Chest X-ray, AP view. Patient: 38 years old, sex F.
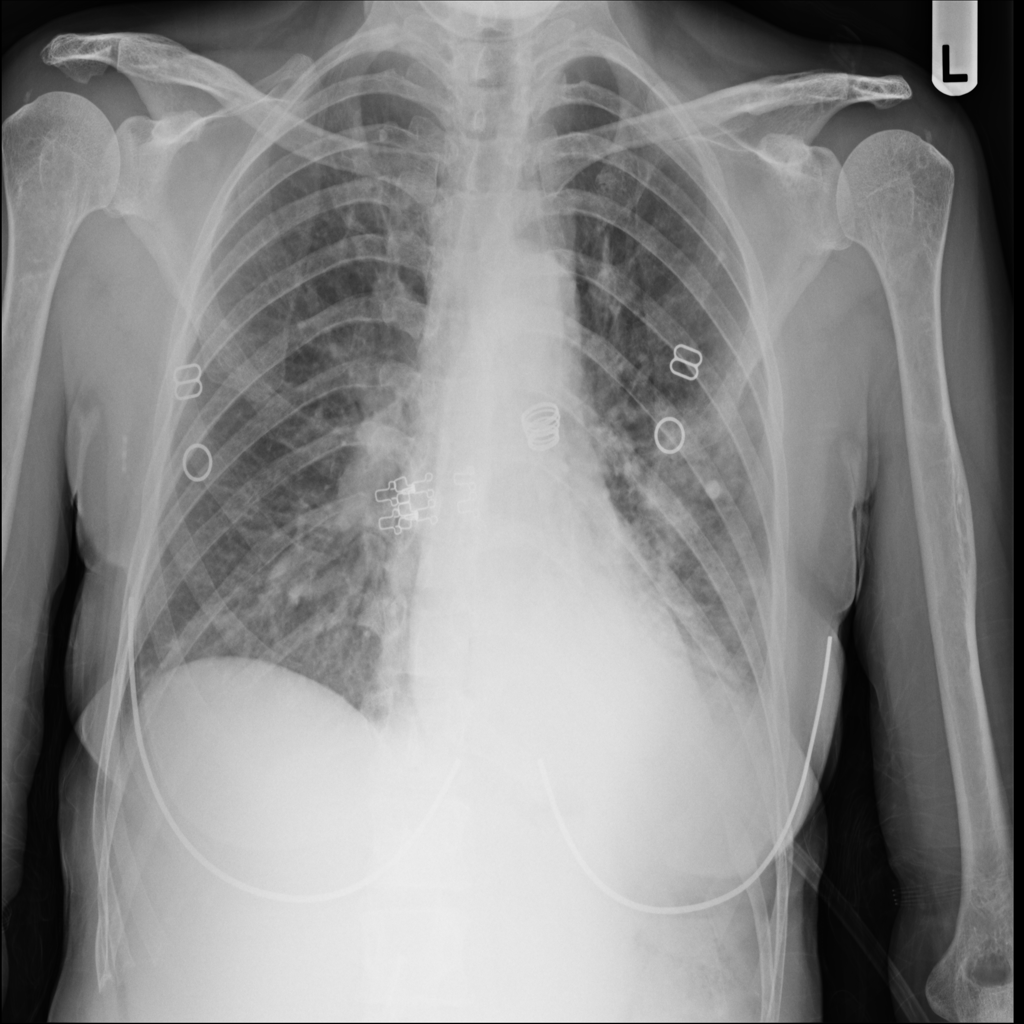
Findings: Effusion, Infiltration